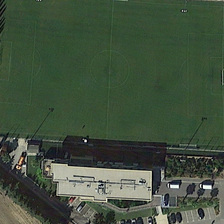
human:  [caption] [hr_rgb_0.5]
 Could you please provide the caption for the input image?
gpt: a football field is near a building and some green trees .

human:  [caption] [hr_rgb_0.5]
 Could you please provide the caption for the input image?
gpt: a football field is near a building and some green trees .

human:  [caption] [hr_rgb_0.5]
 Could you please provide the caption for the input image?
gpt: a football field is near a building and some green trees .

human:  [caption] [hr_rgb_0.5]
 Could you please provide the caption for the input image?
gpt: a football field is near a building and some green trees .

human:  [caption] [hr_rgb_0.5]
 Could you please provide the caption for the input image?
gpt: a football field is near a building and some green trees .